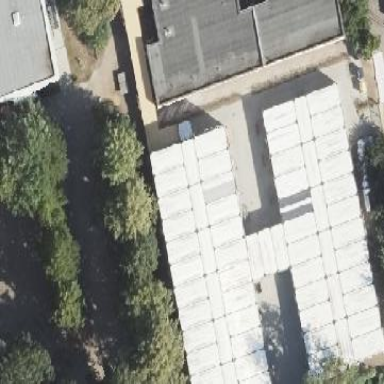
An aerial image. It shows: Container building.